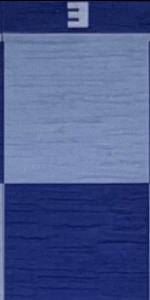
Label: Empty